Question: I've searched around for some code on 'NSSliderCell' but I can't find a way to do what I'm looking for.
I'd like to create something like this (where the white line is the slider knob, 1 pixel width):

I'm going to use this for the time bar of a music track, so it's going to move every second (that's why I want to use a 'NSSlider' to make things easy).
What do I need to do to make a slider, with a transparent middle bar, similar to the image above?
PS: It's not going to be touchable, it's just for display.
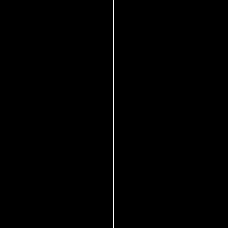
Answer: I finally got it:
- 'NSSliderCell''@property float x'- 'drawKnob'
> -(void)drawKnob:(NSRect)knobRect{ self.x = knobRect.origin.x; }
- 'NSSlider'-
> '''
[_timeBarSlider setMinValue:0];
[_timeBarSlider setMaxValue:myTrack.duration];
[_timeBarSlider setDoubleValue:myPlayer.currentPosition];
[[_timeBarImageView animator] setFrame:NSMakeRect(_timeBarSliderCell.x, yourYCoordinate, yourWidth, yourHeight)];
'''
'_timerBarSlider' is the NSSlider I have in IB / '_timerBarImageView' is the image view that contains the vertical image line / '_timerBarSlderCell' is the NSSlider's cell (subclassed)
PS: the NSSlider is behind every object in that window, so that the user can't see it. You can't 'setHidden:YES' on it because the 'drawKnob' method will not be called.